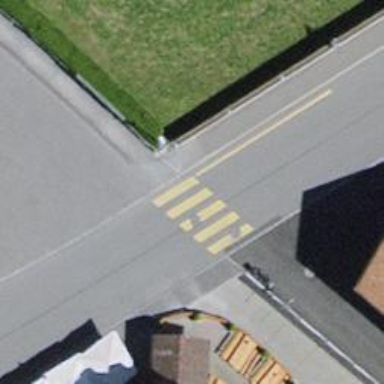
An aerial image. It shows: Marked crossing on abandoned railway footway.